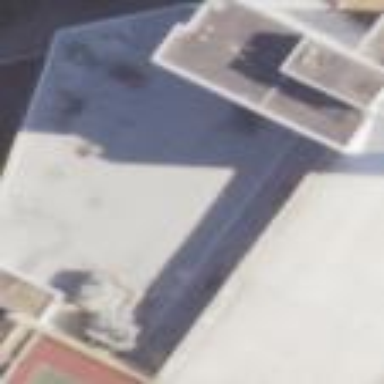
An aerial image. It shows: Building with flat roof. The building is white in color.